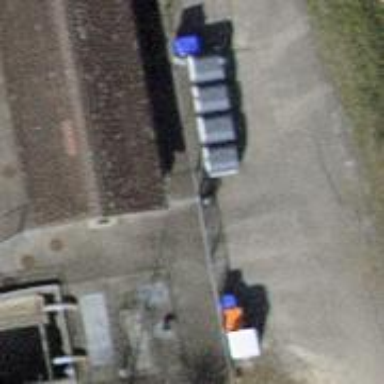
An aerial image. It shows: Recycling centre providing amenities for recycling.